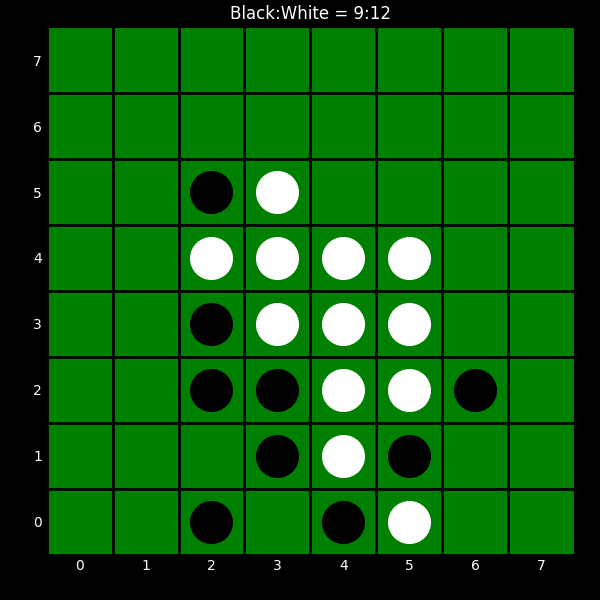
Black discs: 9
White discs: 12